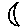
Label: moon